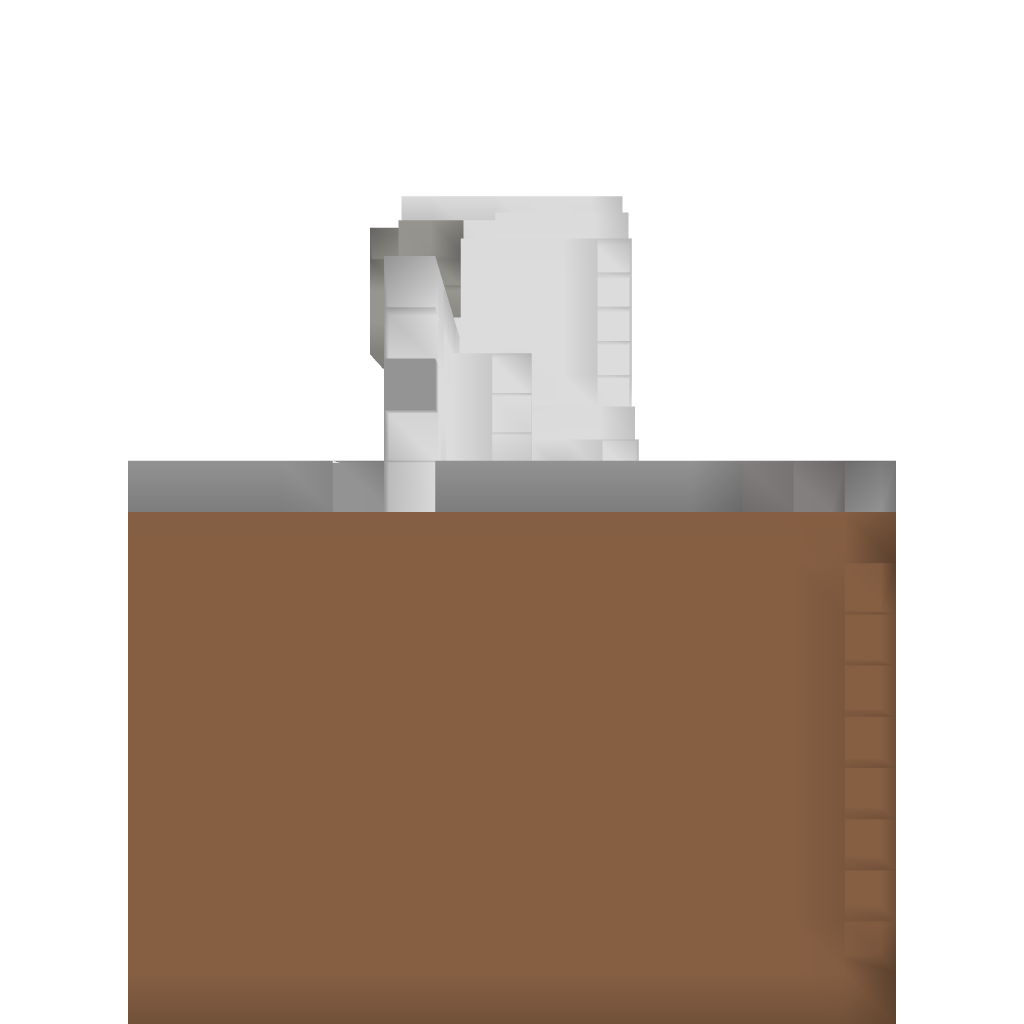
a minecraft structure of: Futuristic Redstone Gate